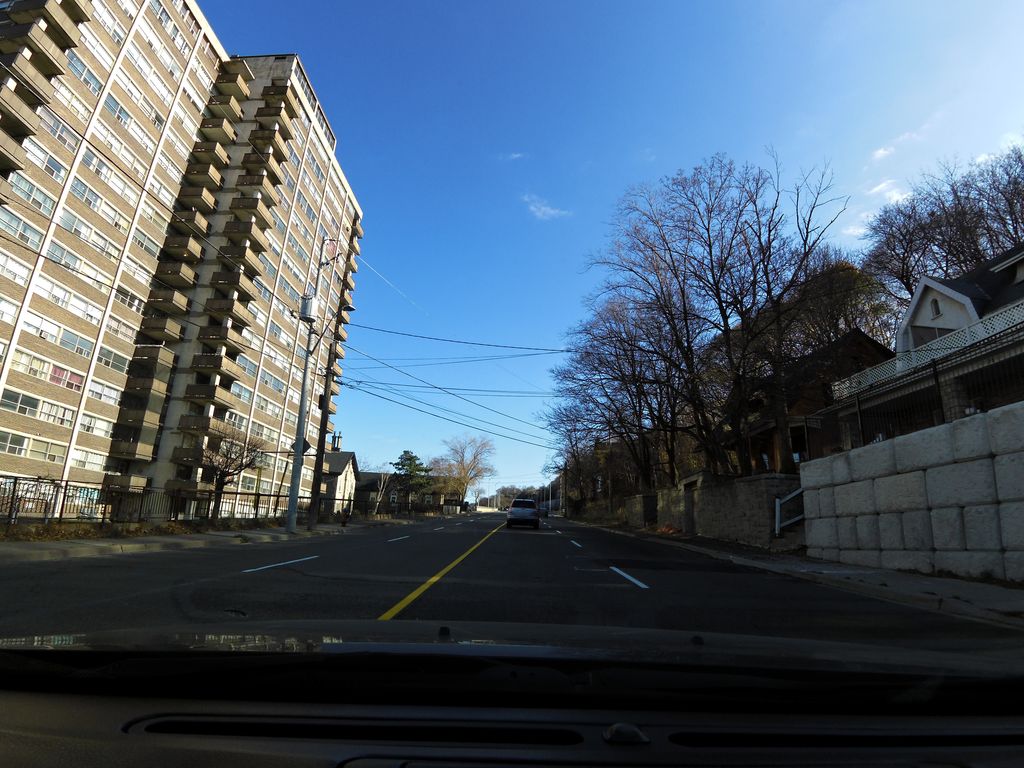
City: hamilton